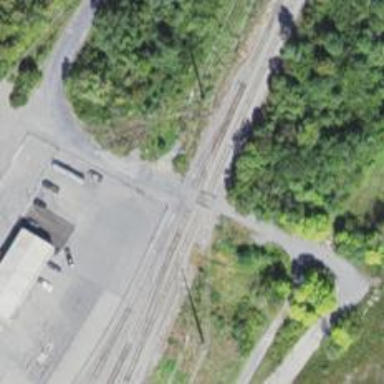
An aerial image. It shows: Railway siding for service.